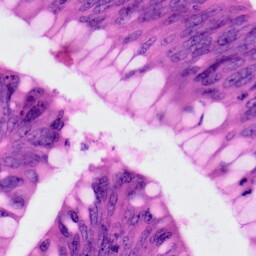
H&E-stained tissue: Colon